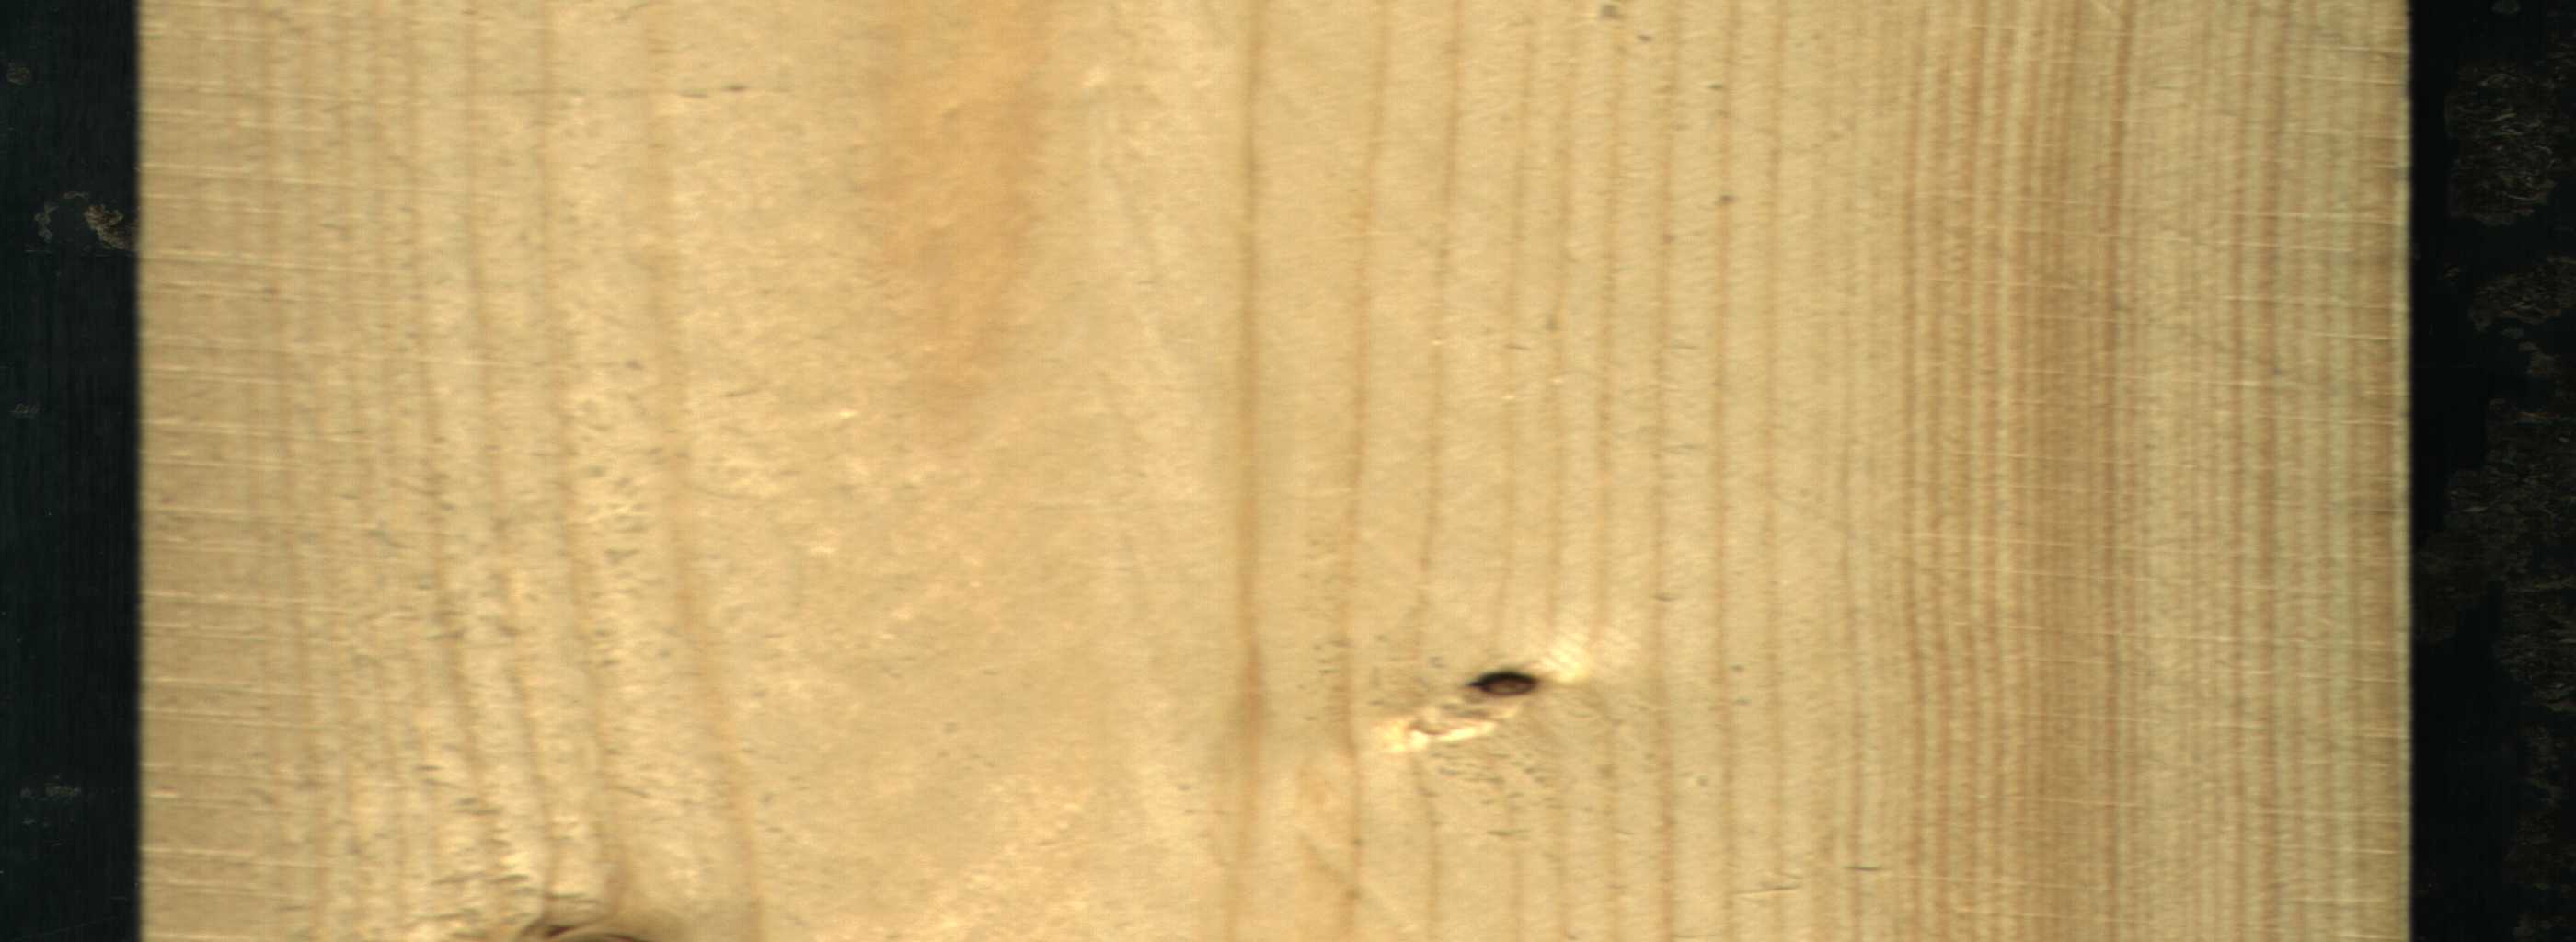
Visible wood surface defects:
Dead_Knot
Live_Knot